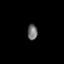
Tissue: prostate
Cell type: T cells
Senescence score: 0.7322
Nuclear area (px): 151
Mean DAPI intensity: 112.662